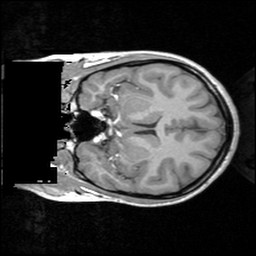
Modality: T1w
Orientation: coronal